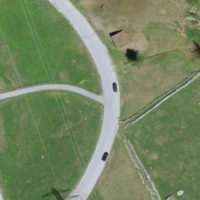
EUNIS habitat code: 26
Species observed at this site:
Crocus vernus